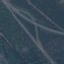
Land use / land cover: Highway